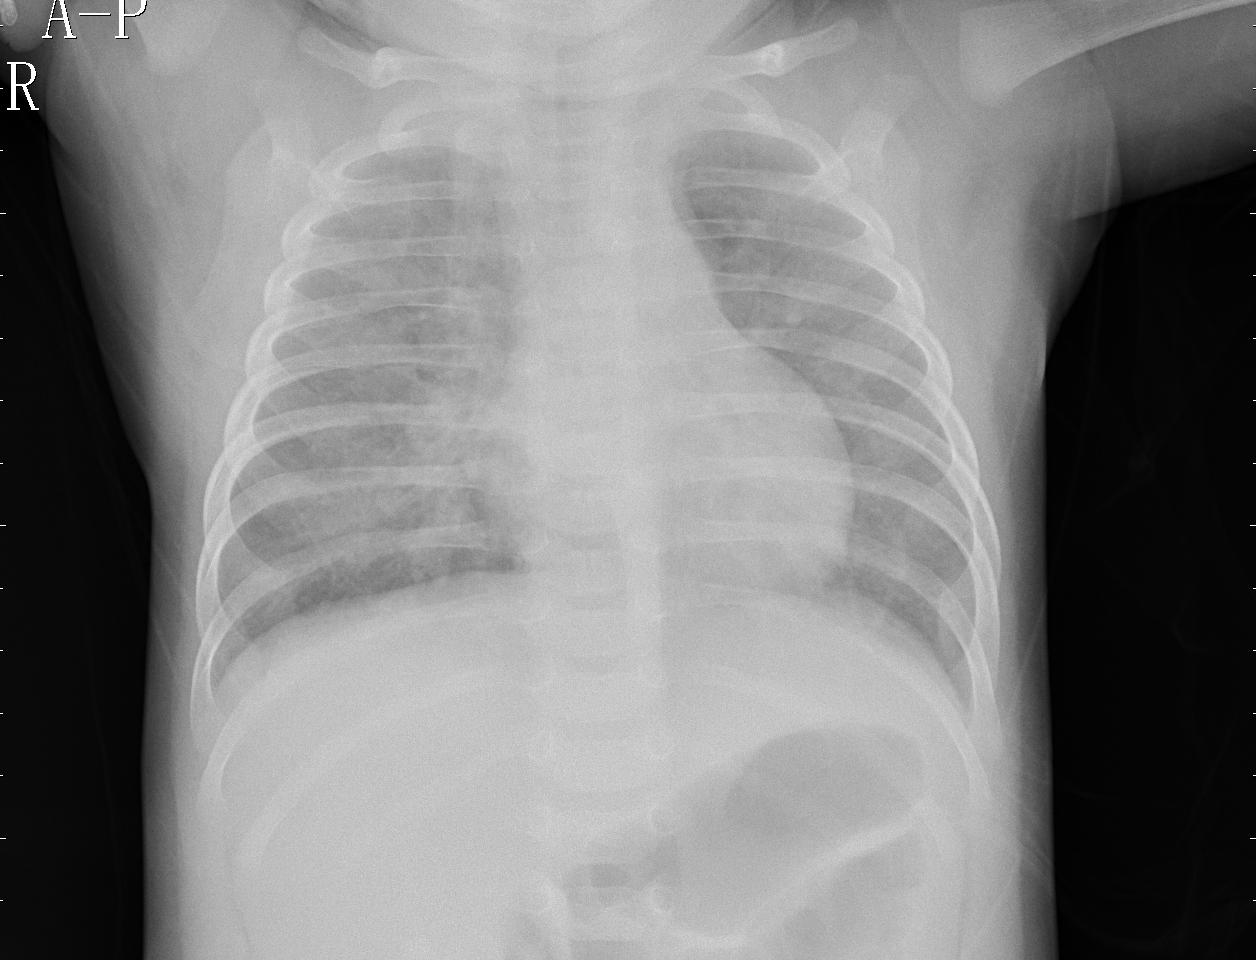
Diagnosis: PNEUMONIA